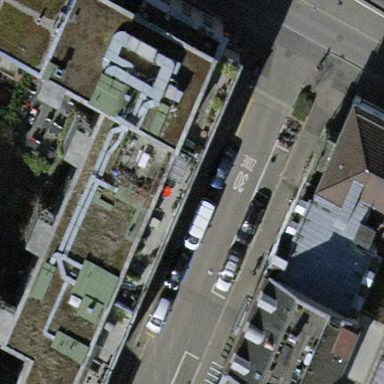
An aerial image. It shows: Parking lane.